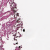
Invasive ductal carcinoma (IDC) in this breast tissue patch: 0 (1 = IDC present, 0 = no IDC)